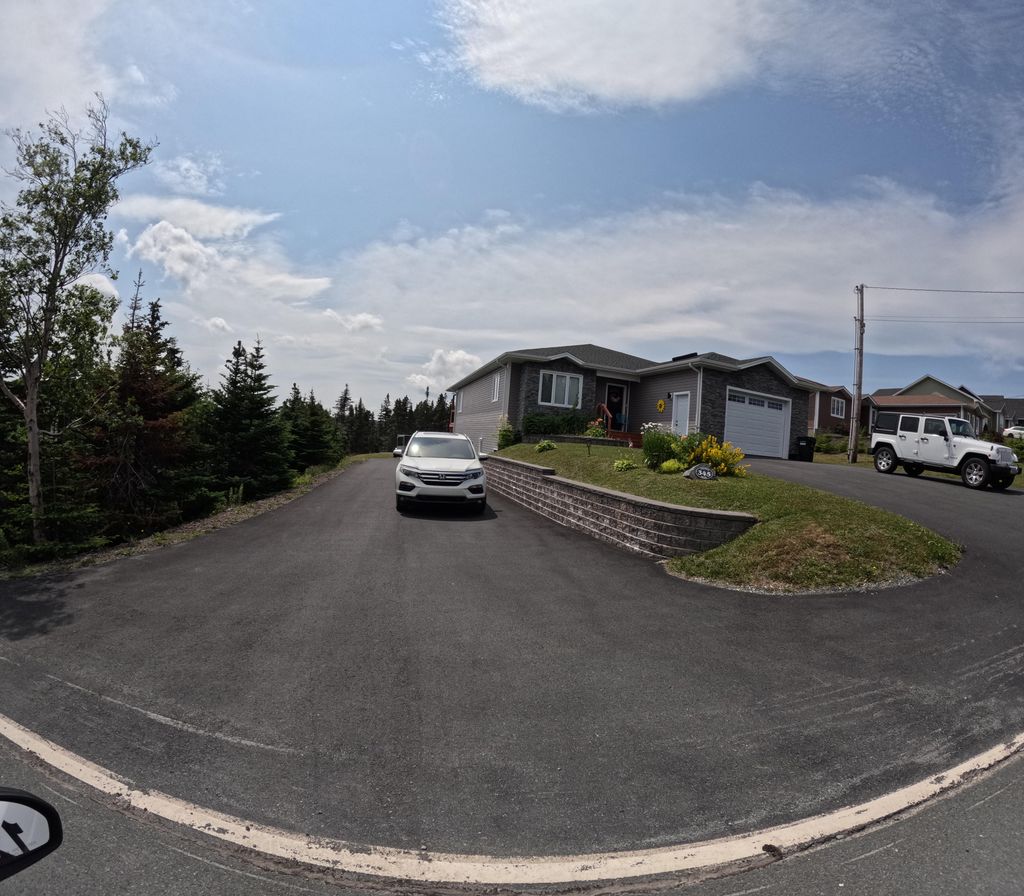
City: st_johns